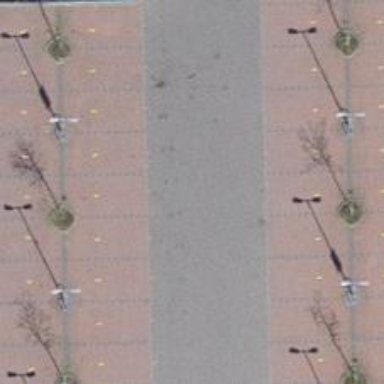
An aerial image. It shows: Asphalt parking aisle off service road.